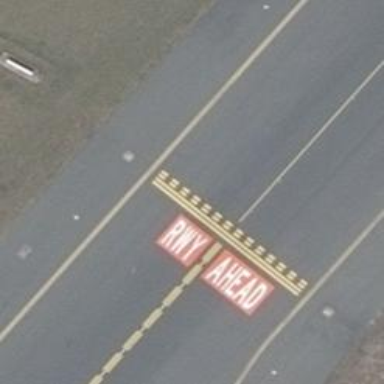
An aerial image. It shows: Runway holding position.